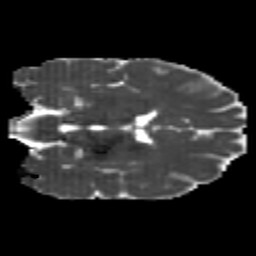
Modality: MD
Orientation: coronal
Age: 20
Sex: male
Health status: healthy
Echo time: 0.074 s